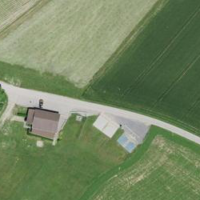
EUNIS habitat code: 52
Species observed at this site:
Campanula trachelium